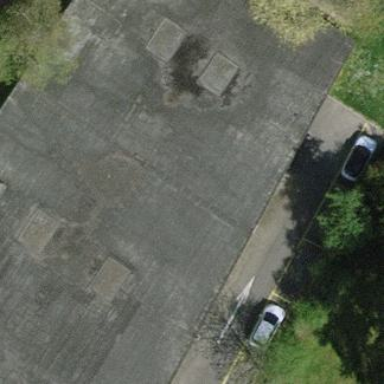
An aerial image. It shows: Group of garages.